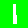
Digit: 1